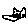
Label: cat